Current action and preconditions to check: path_clear

Your task: For each precondition in the list above, predict whether it will hold at this action.

Consider the current scene as observed from the mobile robot's camera, and analyze the predicted future states of all dynamic agents (e.g., people, animals, vehicles, or any moving entities) within the NEXT SECOND.

IMPORTANT: Only answer "very likely" if you are absolutely certain—based on strong, clear evidence—that a dynamic agent will violate the precondition in the predicted future state. Do NOT answer "very likely" for unlikely, ambiguous, or low-probability risks.

Ask yourself for each precondition: Is there a high probability, with clear and convincing evidence, that the predicted future states of any dynamic agent will interfere with the predicted future state of the currently executing action within the NEXT SECOND, causing that precondition to fail?

Assess the risk level based on these predictions. Use "likely" or "very likely" if motions create a clear risk of interference.

Use "neutral" or "improbable" if agents are nearby but their predicted paths are clearly diverging or non-conflicting.

Failure Risk Categories: "very improbable", "improbable", "neutral", "likely", "very likely"

Answer Format: Output ONLY the probability_of_failure value from these categories: "very improbable", "improbable", "neutral", "likely", "very likely"

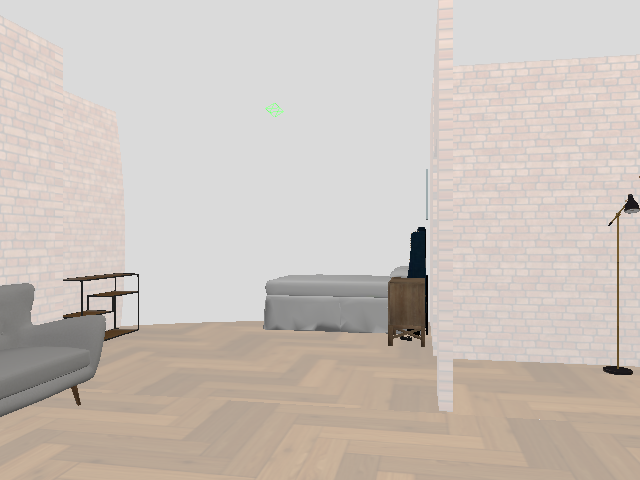

Answer: very improbable